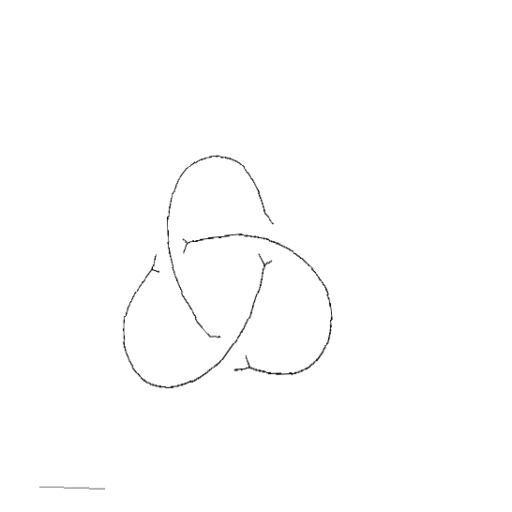
Crossing number: 3